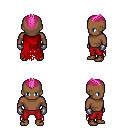
a pixel art fantasy rpg character, male body template, human, dark skin, red tattered cape, red pants, pink short mohawk hairstyle, metal gloves, four views (front, back, left, right), 2x2 character sprite sheet, small pixel art, hard edges, no anti-aliasing